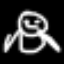
Label: frog